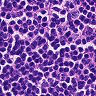
Metastatic tissue present: no